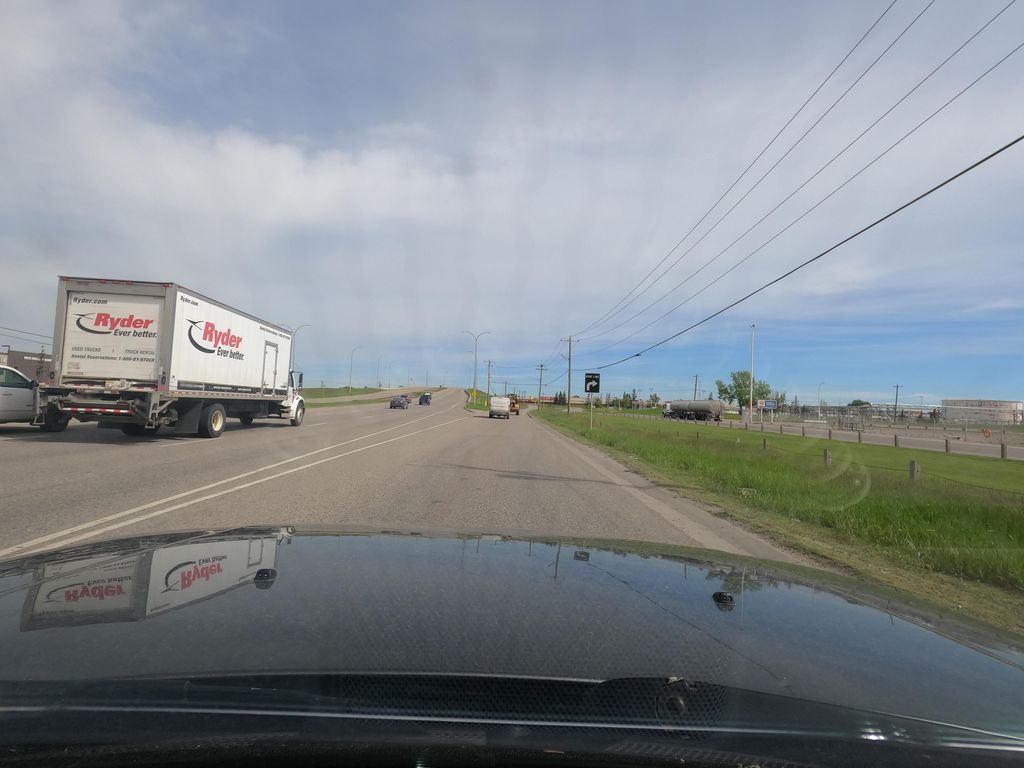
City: calgary